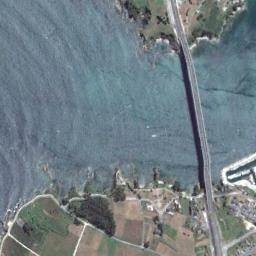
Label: bridge